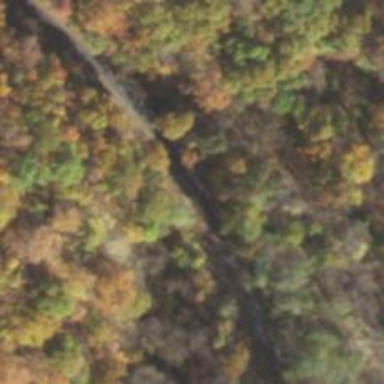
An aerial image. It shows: Asphalt path.